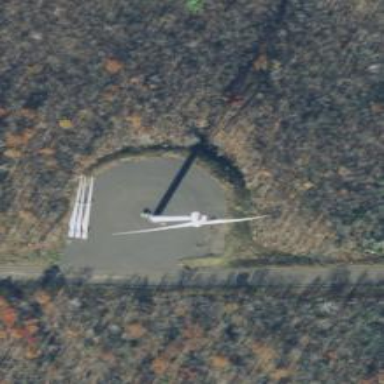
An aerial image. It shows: Wind generator powered by horizontal axis wind turbine.